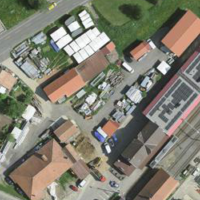
EUNIS habitat code: 54
Species observed at this site:
Menyanthes trifoliata